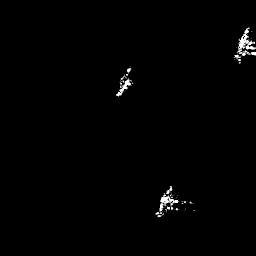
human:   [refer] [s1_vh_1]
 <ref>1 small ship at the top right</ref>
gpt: <box>[[90, 13, 98, 23, 0]]</box>